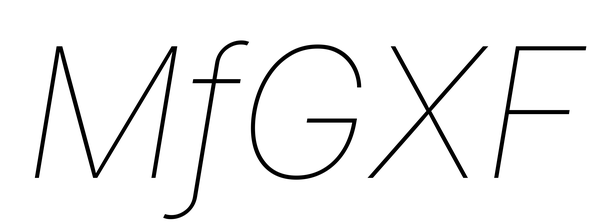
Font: Inter-Italic_Thin_Italic